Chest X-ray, PA view. Patient: 54 years old, sex M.
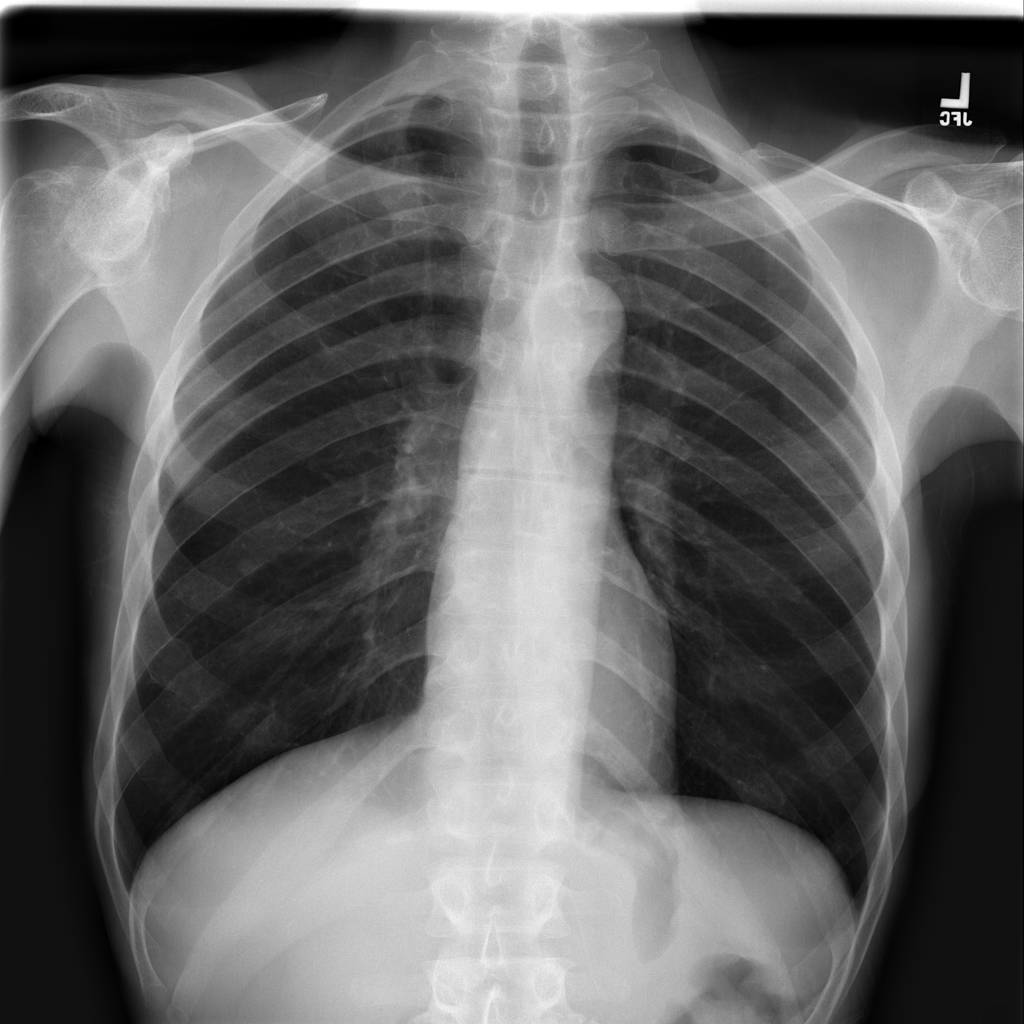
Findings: No Finding